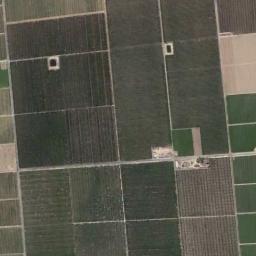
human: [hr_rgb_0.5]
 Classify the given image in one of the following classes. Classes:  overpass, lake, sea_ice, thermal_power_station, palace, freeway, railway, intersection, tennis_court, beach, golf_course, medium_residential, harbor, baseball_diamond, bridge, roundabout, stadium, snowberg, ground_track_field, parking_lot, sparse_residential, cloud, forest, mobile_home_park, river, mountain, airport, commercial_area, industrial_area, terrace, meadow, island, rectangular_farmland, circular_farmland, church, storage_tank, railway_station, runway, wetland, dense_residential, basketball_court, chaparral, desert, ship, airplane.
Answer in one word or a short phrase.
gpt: rectangular_farmland